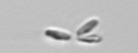
Label: Dinobryon